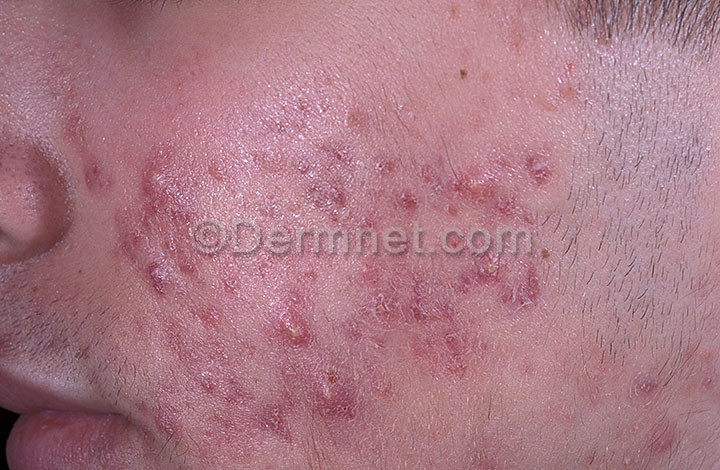
Disease: Acne and Rosacea Photos